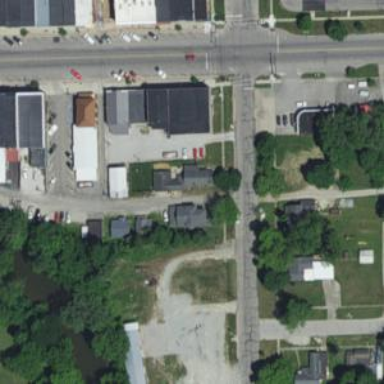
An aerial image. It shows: Alley classified as service road.